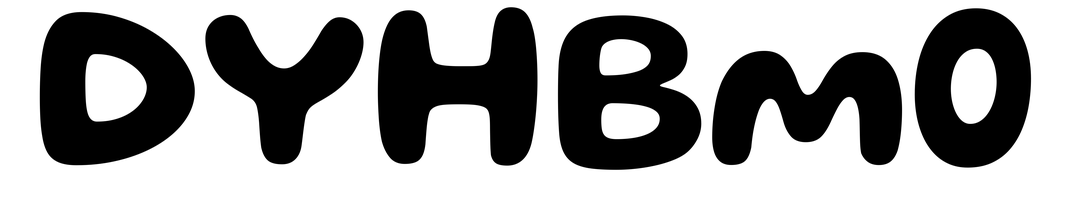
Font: Gluten_SemiBold